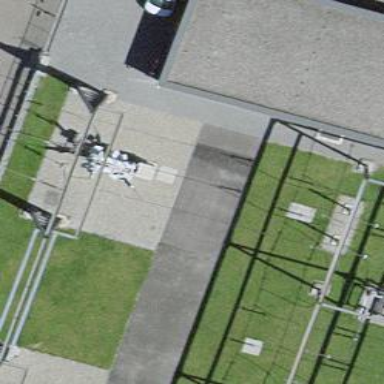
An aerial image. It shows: Endpoint of substation.